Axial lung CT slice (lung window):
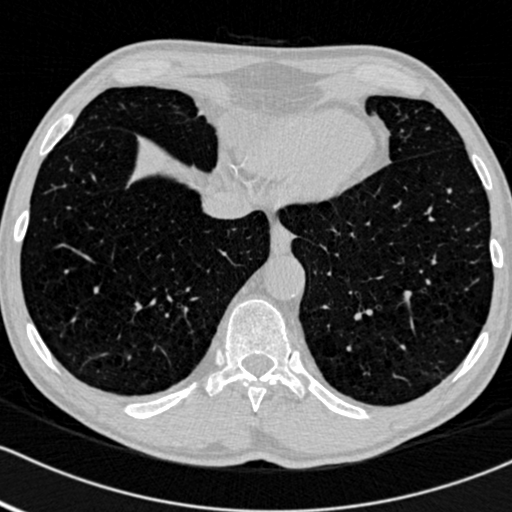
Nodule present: no